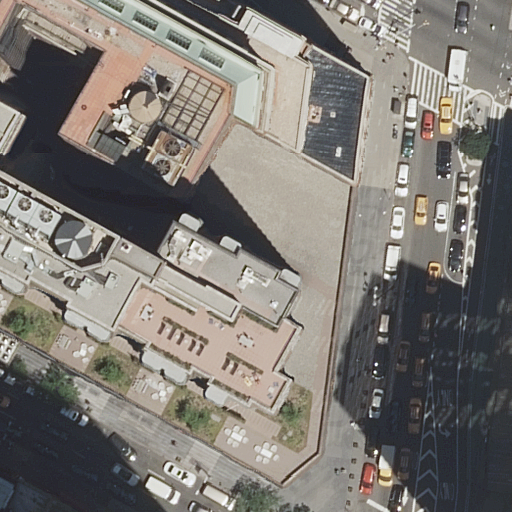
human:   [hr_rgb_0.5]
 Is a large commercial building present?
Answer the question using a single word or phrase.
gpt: no

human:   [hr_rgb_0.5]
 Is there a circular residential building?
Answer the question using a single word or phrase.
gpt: no

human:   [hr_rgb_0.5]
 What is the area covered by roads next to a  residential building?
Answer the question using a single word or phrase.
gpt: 0m2

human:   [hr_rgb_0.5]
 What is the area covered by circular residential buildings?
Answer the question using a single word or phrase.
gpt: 0m2

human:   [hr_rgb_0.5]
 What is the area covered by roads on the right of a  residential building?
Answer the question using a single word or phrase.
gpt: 0m2

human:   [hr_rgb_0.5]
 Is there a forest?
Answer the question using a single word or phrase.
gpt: no

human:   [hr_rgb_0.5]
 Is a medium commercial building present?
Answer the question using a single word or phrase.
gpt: yes

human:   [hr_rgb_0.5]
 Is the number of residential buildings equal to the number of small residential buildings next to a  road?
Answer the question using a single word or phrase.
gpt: no

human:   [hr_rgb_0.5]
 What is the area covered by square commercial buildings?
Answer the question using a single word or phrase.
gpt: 0m2

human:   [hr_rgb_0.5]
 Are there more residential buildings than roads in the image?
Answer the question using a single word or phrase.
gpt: no

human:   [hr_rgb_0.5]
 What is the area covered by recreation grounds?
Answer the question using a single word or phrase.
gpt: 0m2

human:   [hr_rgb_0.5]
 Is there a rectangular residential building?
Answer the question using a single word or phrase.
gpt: yes

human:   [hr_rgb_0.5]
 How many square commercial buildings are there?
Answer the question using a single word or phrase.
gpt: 0

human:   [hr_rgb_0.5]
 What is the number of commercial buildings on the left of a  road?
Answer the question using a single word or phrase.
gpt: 1

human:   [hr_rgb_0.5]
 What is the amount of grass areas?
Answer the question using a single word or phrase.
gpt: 0

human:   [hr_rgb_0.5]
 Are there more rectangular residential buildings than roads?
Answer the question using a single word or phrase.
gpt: no

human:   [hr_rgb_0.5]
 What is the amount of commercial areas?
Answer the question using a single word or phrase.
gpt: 0

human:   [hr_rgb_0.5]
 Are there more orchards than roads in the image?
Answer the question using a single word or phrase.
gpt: no

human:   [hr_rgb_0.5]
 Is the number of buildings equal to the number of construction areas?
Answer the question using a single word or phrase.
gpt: no

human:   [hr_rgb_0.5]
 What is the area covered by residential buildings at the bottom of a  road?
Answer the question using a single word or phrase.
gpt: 1652m2

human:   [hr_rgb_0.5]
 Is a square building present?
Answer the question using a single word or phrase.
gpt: no

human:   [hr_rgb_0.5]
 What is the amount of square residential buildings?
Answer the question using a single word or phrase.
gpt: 0

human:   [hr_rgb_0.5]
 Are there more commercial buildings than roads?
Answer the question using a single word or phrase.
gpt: no

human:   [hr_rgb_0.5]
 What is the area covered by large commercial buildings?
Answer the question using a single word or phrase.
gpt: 0m2

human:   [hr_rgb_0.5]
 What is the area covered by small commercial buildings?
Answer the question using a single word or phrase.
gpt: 0m2

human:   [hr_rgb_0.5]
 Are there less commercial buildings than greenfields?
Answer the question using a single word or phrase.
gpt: no

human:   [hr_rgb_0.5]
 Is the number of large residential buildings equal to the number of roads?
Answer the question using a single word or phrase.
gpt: no

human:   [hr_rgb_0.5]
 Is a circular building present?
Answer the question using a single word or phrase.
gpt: no

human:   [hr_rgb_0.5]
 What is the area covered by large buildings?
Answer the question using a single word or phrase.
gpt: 1145m2

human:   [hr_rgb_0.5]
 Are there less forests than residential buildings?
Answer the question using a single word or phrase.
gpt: yes

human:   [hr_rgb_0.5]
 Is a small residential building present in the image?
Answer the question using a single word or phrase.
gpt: yes

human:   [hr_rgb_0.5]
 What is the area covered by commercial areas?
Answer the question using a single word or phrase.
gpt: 0m2

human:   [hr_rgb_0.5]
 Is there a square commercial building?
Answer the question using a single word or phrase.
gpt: no

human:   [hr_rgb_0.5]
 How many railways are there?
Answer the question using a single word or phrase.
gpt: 0

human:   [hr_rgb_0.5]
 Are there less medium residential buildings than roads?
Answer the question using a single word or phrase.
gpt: yes

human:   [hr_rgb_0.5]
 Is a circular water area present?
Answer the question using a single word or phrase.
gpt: no